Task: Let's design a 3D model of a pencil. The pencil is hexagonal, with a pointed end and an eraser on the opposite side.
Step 73:
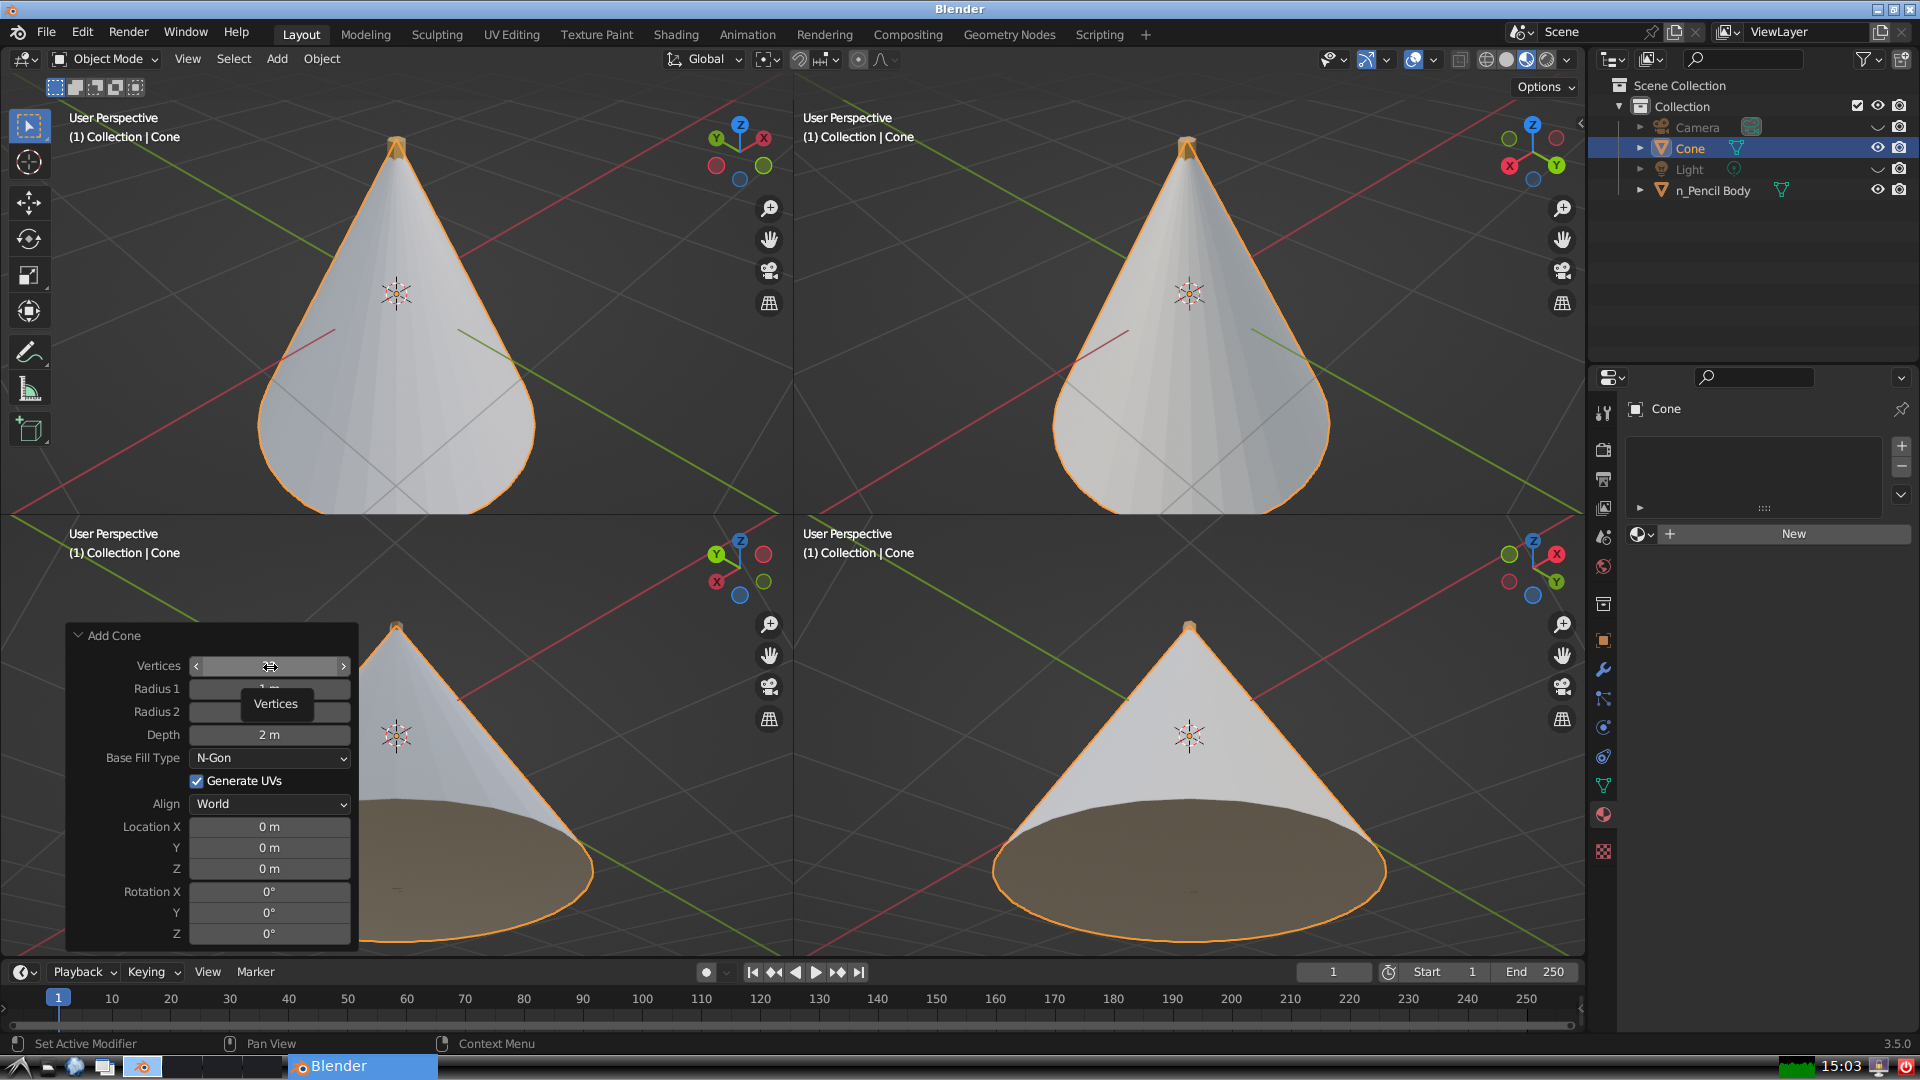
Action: click: no